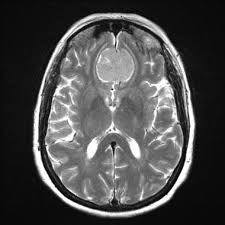
Label: meningioma